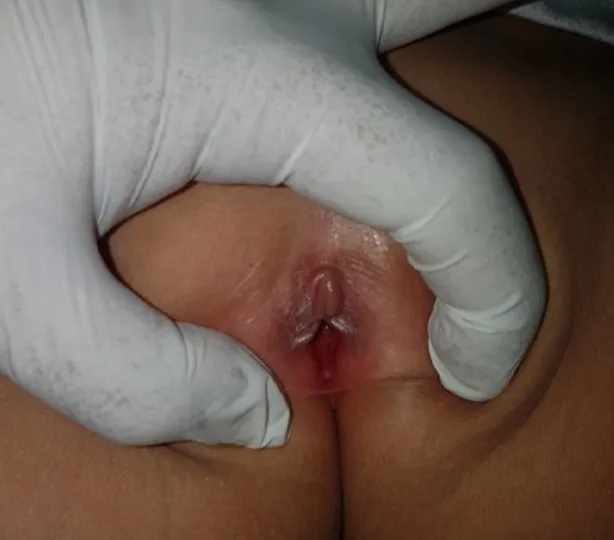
no more discharge was found after seven days of treatment.
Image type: medical_photograph (skin_photograph)